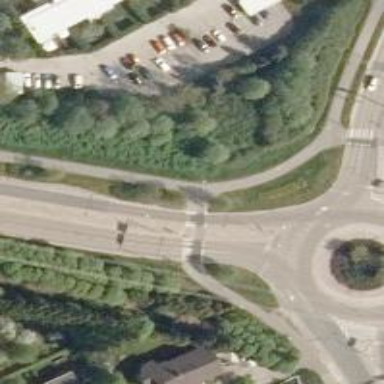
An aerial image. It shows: Asphalt cycleway.